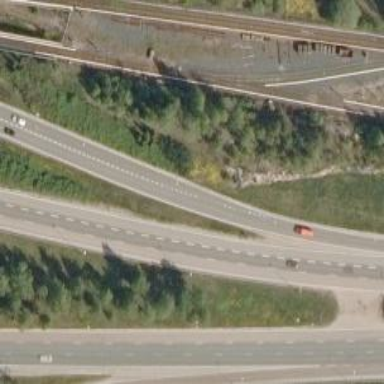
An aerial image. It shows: Trunk link road with asphalt surface.